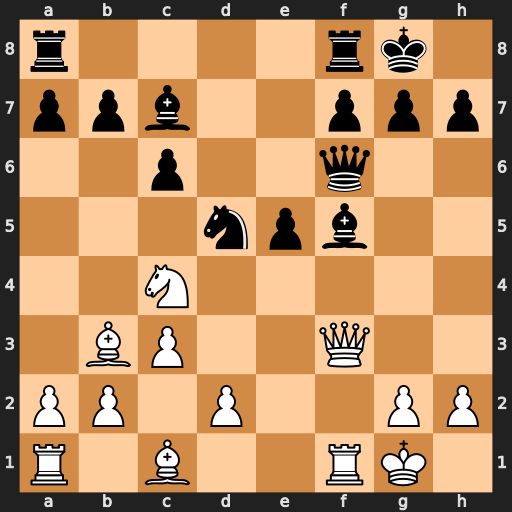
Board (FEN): r4rk1/ppb2ppp/2p2q2/3npb2/2N5/1BP2Q2/PP1P2PP/R1B2RK1
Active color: w
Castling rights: -
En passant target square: -
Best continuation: Qxf5 Qxf5 Rxf5